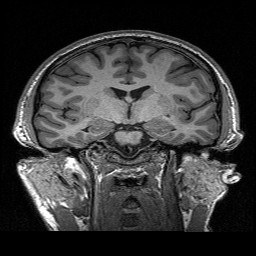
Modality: T1w
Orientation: sagittal
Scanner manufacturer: siemens
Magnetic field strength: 3 T